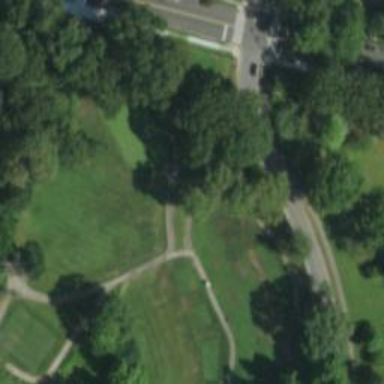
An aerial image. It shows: View of golf hole.